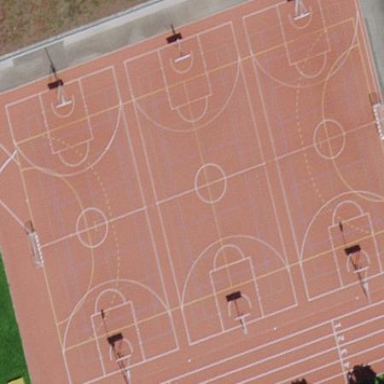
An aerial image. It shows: Basketball court located in leisure land pitch.